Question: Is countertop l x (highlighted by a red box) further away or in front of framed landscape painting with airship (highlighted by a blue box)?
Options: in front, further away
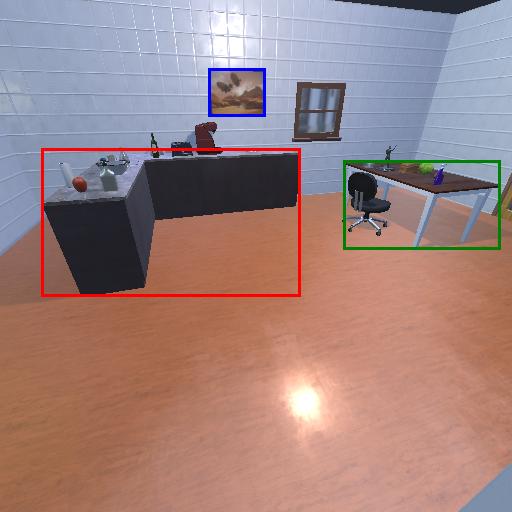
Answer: in front